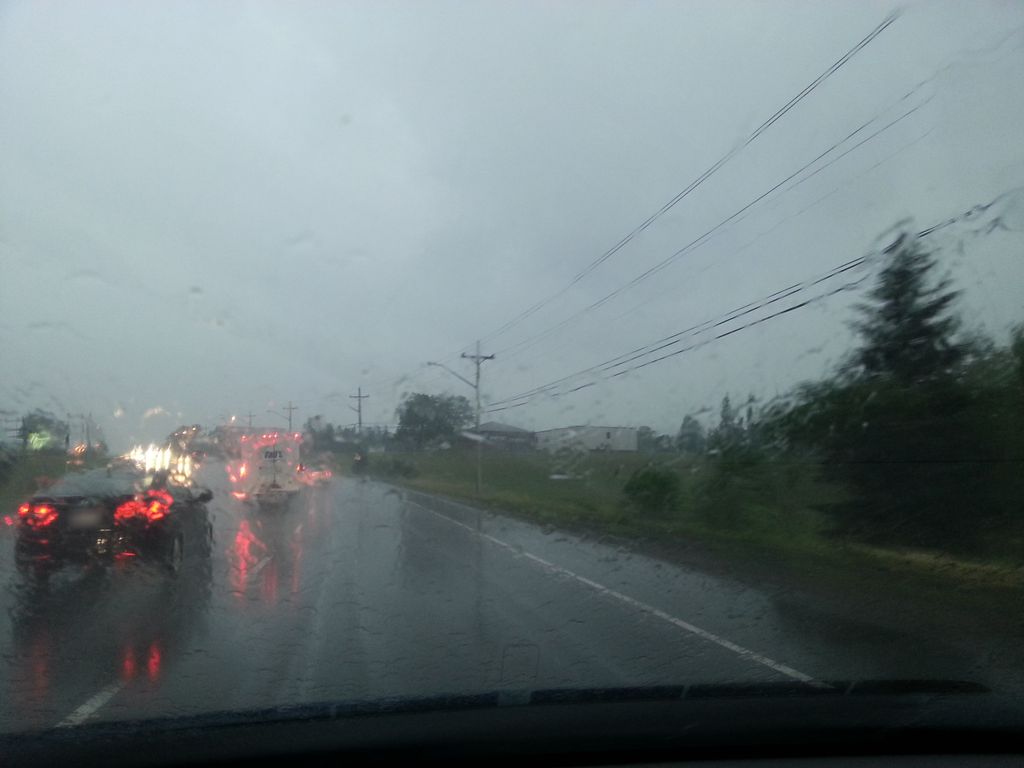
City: charlottetown